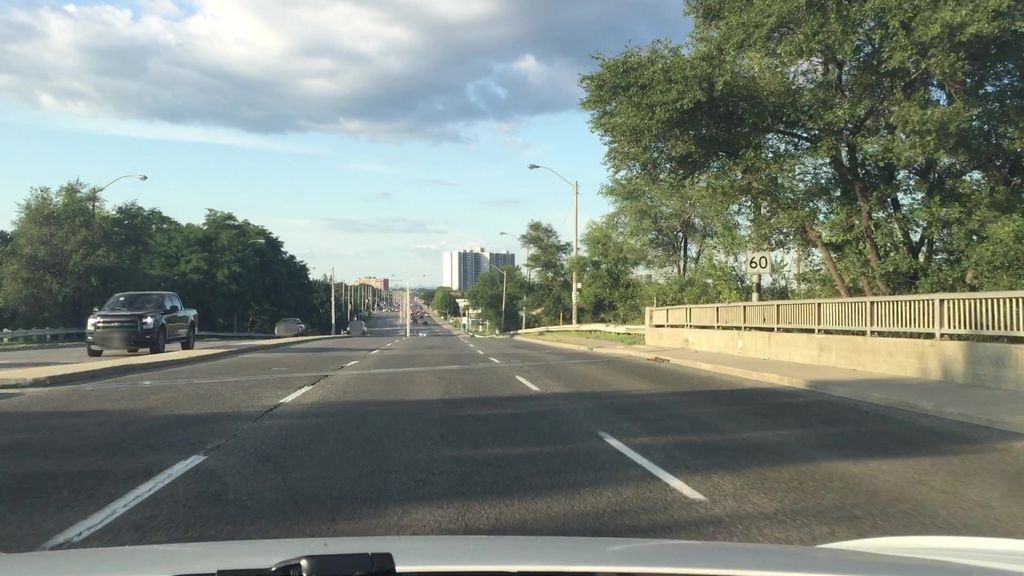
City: toronto